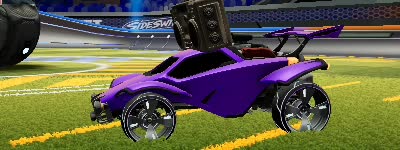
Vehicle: octane